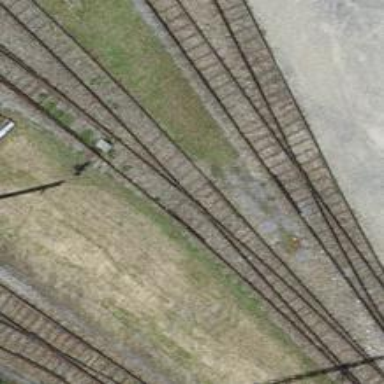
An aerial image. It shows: Railway switch.